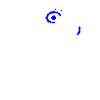
Particle: electron